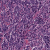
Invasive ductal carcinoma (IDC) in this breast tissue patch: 1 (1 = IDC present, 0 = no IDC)